Interaction volume radius: 10 \u00c5
Interaction volume height: 15 \u00c5
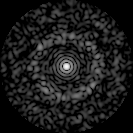
Disorder parameter: 0.8561